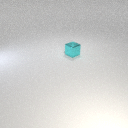
small cyan metal cube